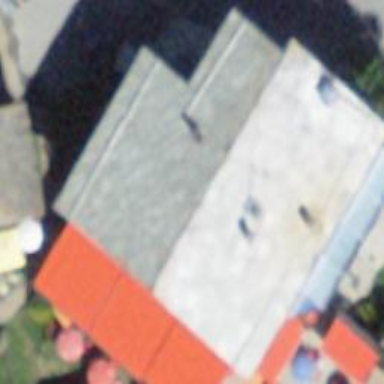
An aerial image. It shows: Restaurant.